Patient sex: M
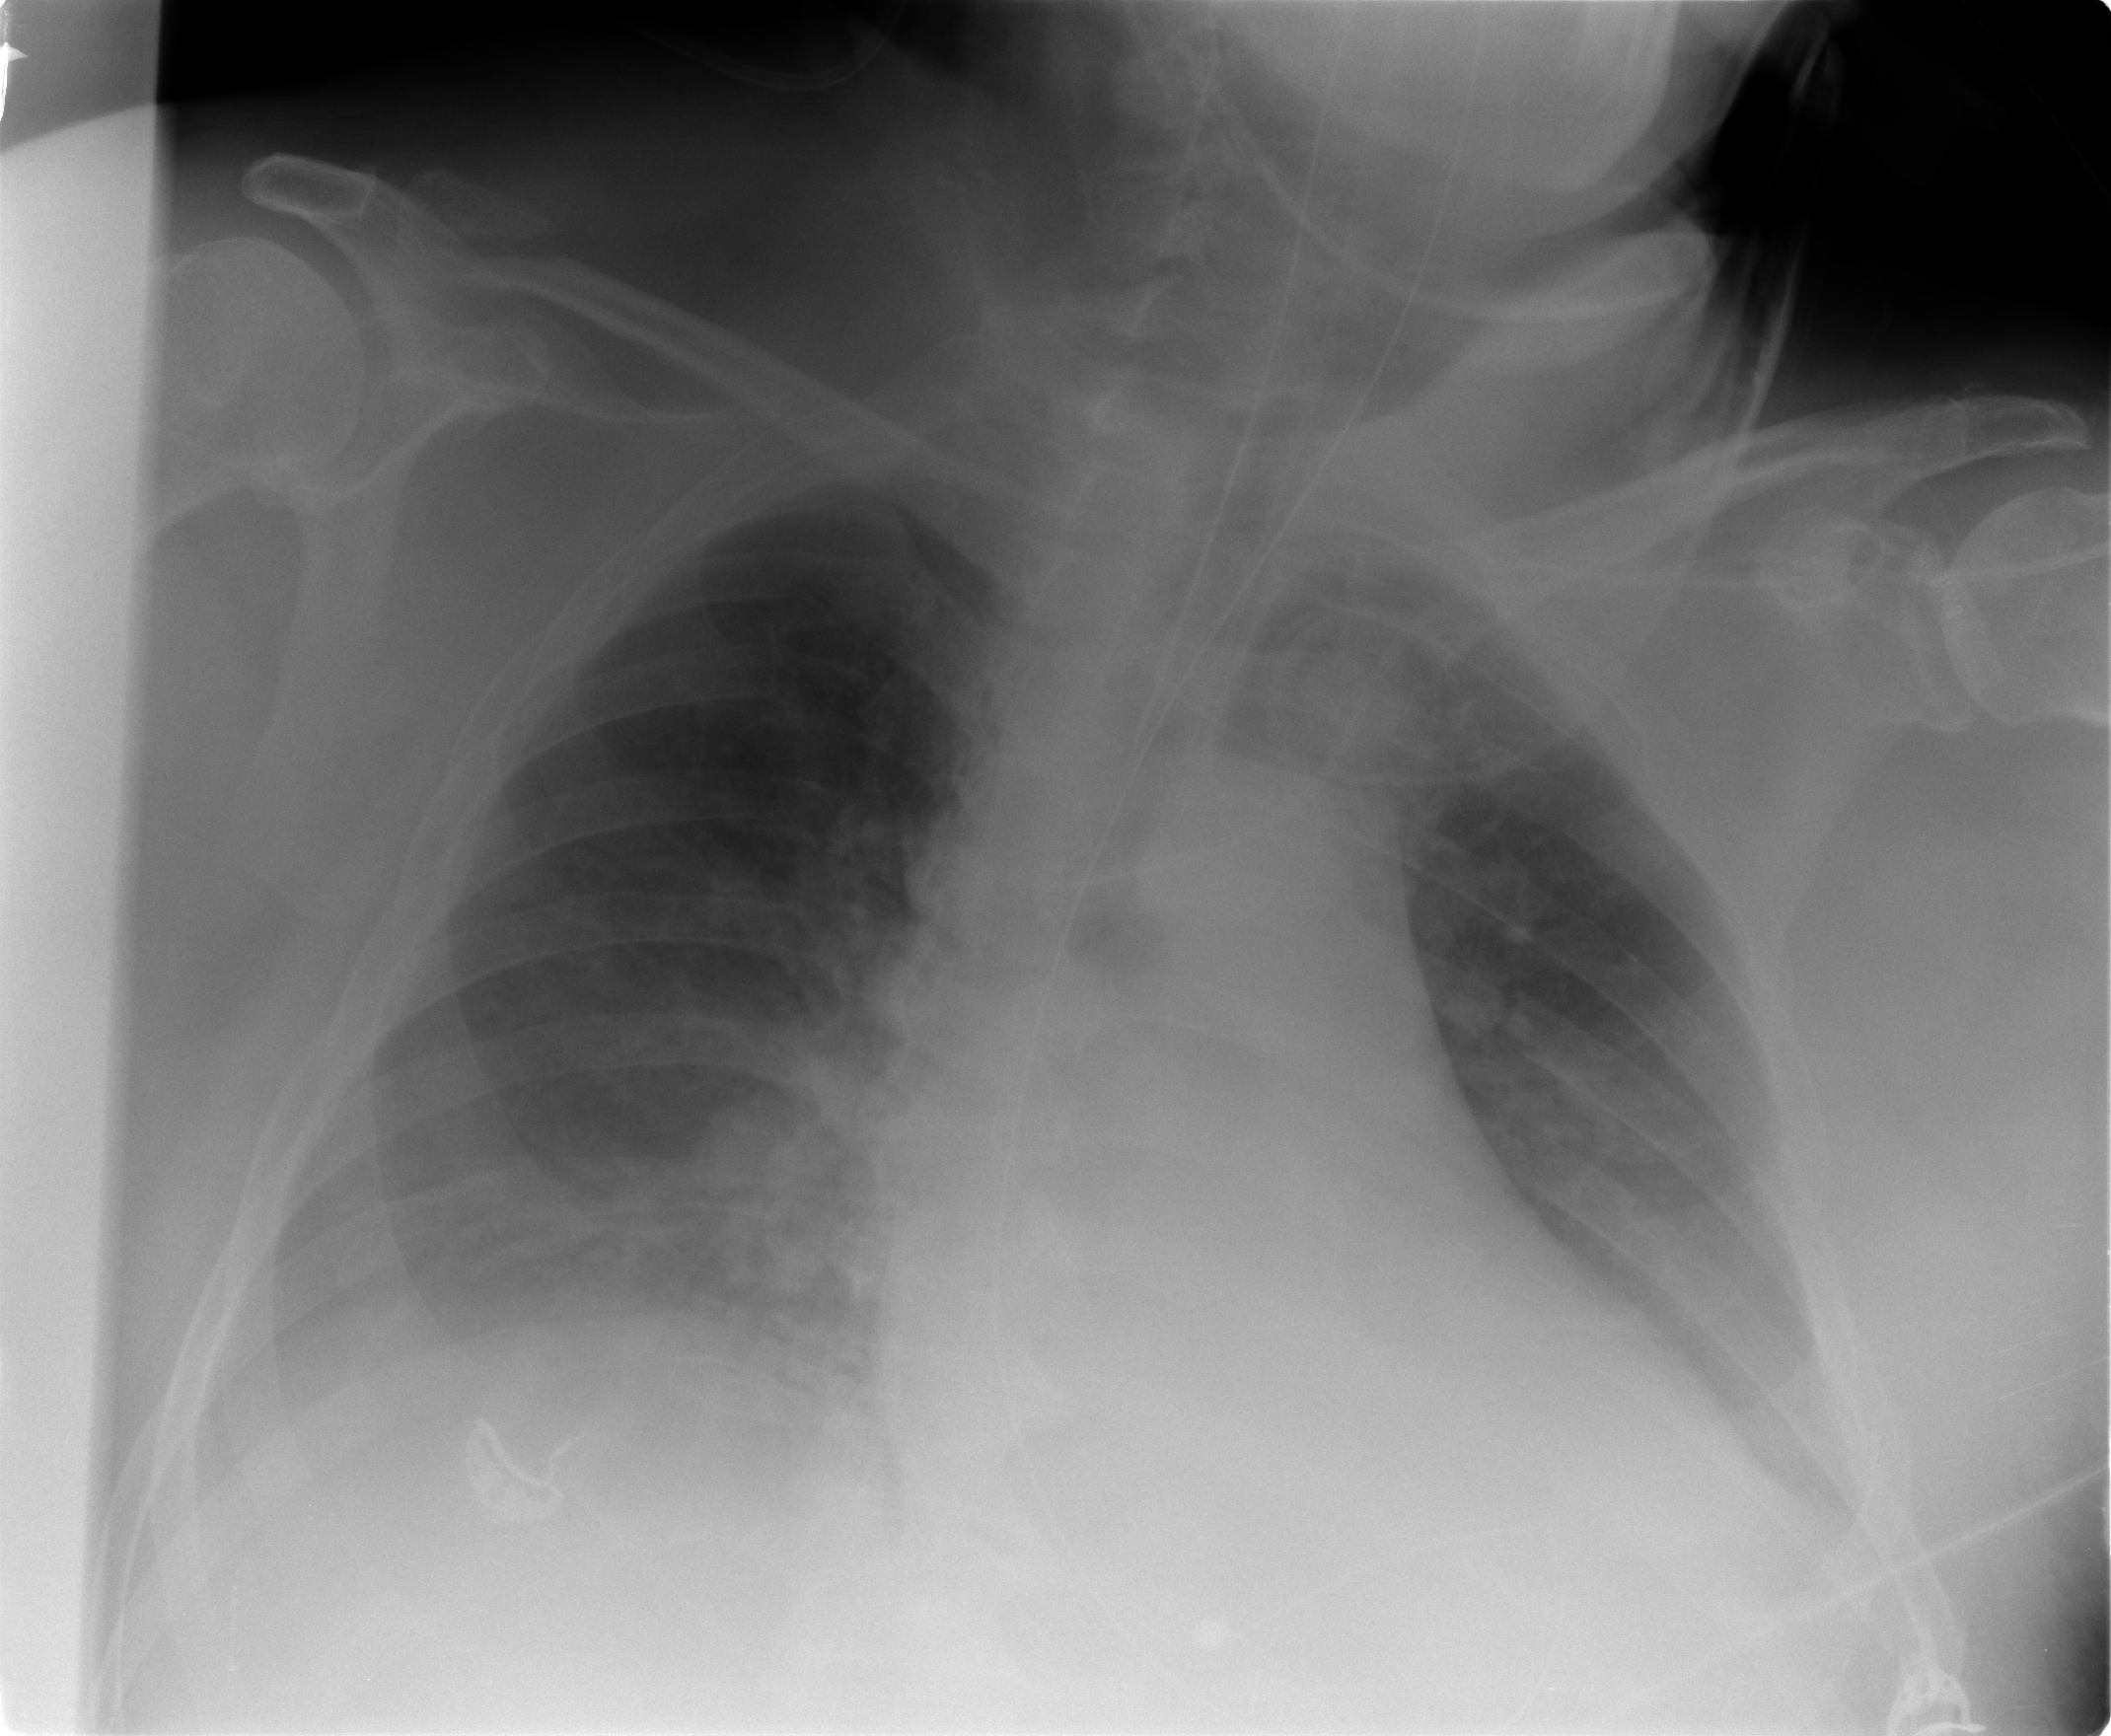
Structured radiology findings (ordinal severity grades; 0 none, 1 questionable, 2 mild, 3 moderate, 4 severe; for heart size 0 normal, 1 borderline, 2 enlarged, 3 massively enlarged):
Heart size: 2
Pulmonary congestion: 0
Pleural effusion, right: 2
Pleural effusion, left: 2
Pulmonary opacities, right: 0
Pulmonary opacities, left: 0
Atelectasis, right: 2
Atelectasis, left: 2